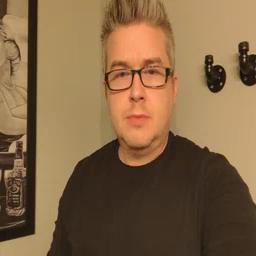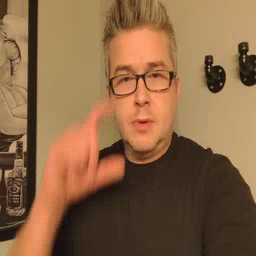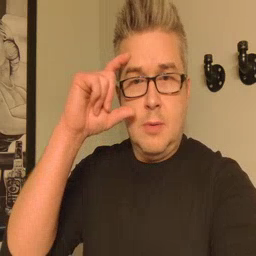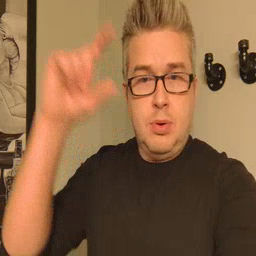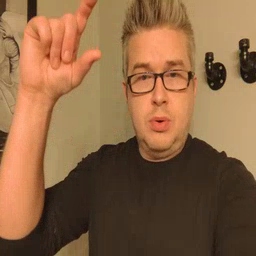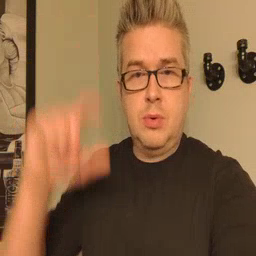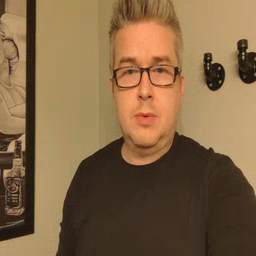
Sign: moon